Question: '''
'2.4 2.34 2.21 1.90 1.4 0.83 0
2.34 2.42 2.16 1.79 1.3 0.7 0
2.21 2.16 1.99 1.64 1.16 0.51 0
1.90 1.79 1.64 1.30 0.75 0 0
1.4 1.34 1.16 0.75 0 0 0
0.83 0.75 0.51 0 0 0 0
0 0 0 0 0 0 0
'''
'

This is what my matrix looks like at one point in time and Id like to calculate the average slope or gradient of the surface( An indicator of steepness).
It seems like MatLab should have a built in function for this sort of thing but I can find one. I have also tried a code that I wrote but it is not accurate.
Best,
Abid
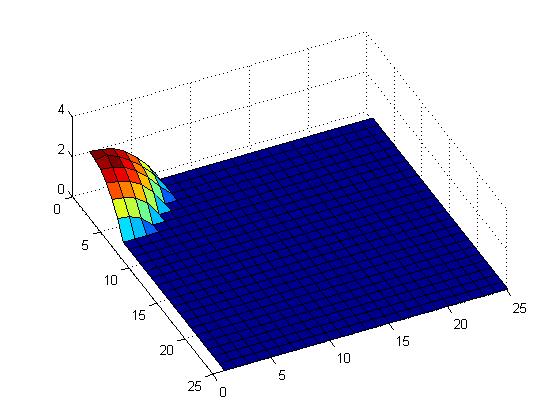
Answer: the gradient is vectorial, so you can treat the two dimensions separately.
Calculating the gradient consists of calculating the first derivative to every parameter of the function. In the discrete domain, this can be done by taking the finite differences: <URL>
If you want it exact and calculate the gradient at each point, you can't just take the forward or backward differences, because at the edge, you don't always have a forward (or backward) point.
But I think if you just want the mean of the gradient, you don't have to bother with the edges and you can just compute the finite differences for the central points between your original points by using <URL>:
'''
dx = diff(data,1,1);
dy = diff(data,1,2);
mean_gradient = [mean(dx(:)) mean(dy(:))]
'''
assuming equal spacing of the parameters of cours, else you'll have to divide dx and dy by the step sizes.
For the data you provided, this results in:
'''
mean_gradient =
-0.26381 -0.26381
'''
which matches the plot you've made that shows that the function is monotonically decreasing and symmetric in the parameters.